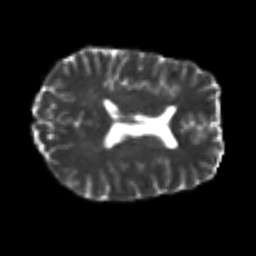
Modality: T2w
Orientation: axial
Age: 25
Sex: male
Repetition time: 8.4 s
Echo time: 0.09 s